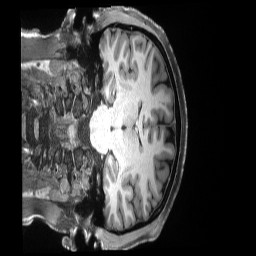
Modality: T1w
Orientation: coronal
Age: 28
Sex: male
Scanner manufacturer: siemens
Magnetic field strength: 3 T
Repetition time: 2.5 s
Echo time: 0.00181 s